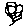
Label: flower